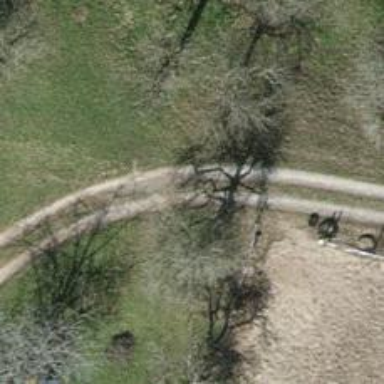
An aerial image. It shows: Agricultural track with grade3 tracktype. It is suitable for agricultural vehicles.